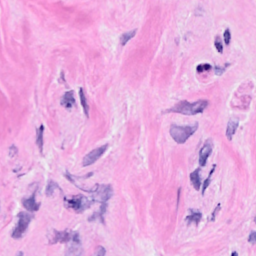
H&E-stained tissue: Breast